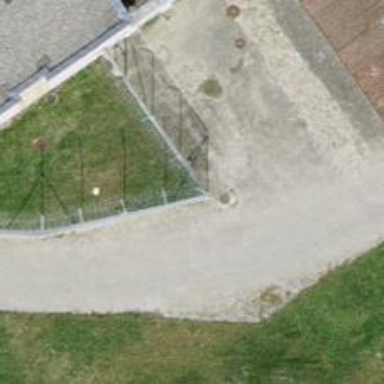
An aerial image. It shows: Fence.